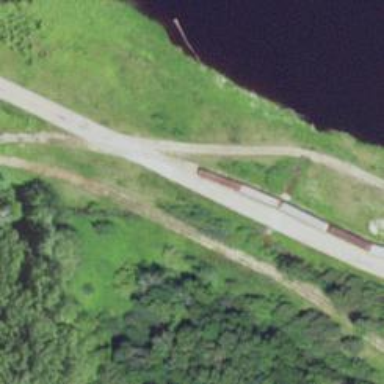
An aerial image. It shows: Rail spur service.